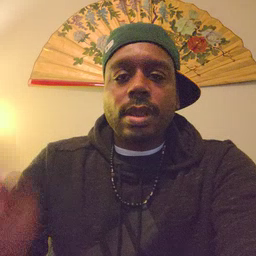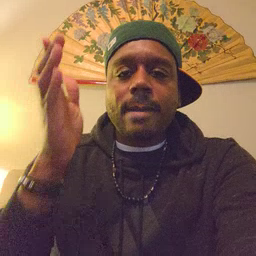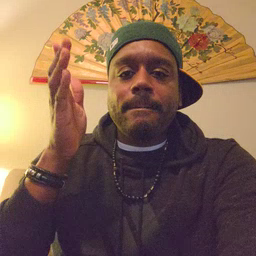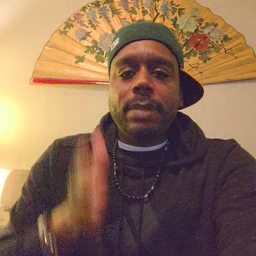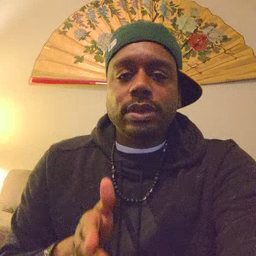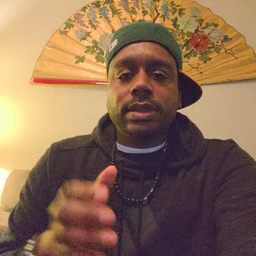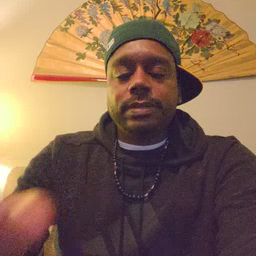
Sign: person